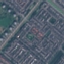
Land use / land cover: Residential